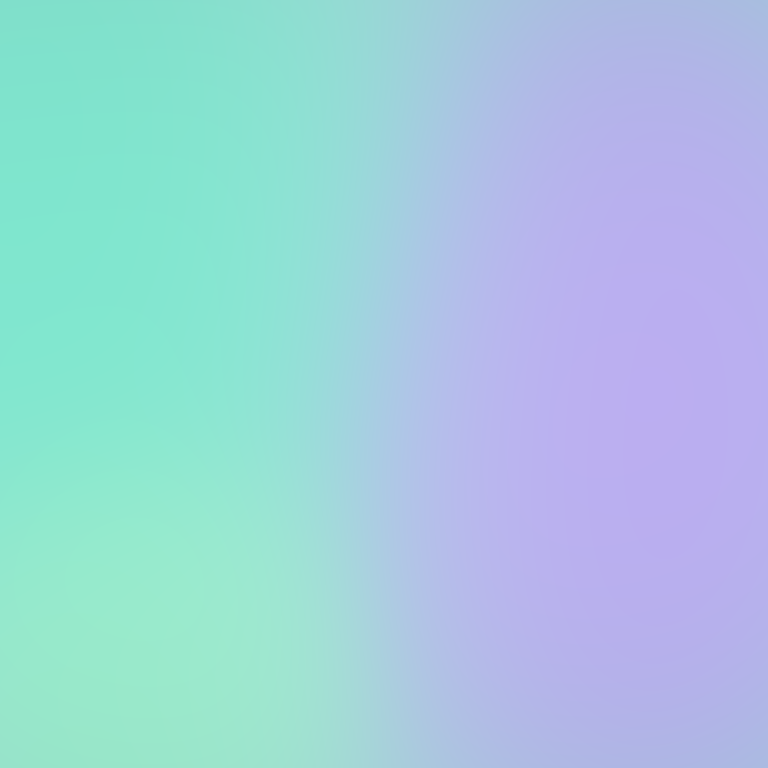
Abstract light effect, smooth gradient from soft teal to gentle lavender, serene atmosphere, diffuse glow, no room, no furniture, no objects.